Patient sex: F
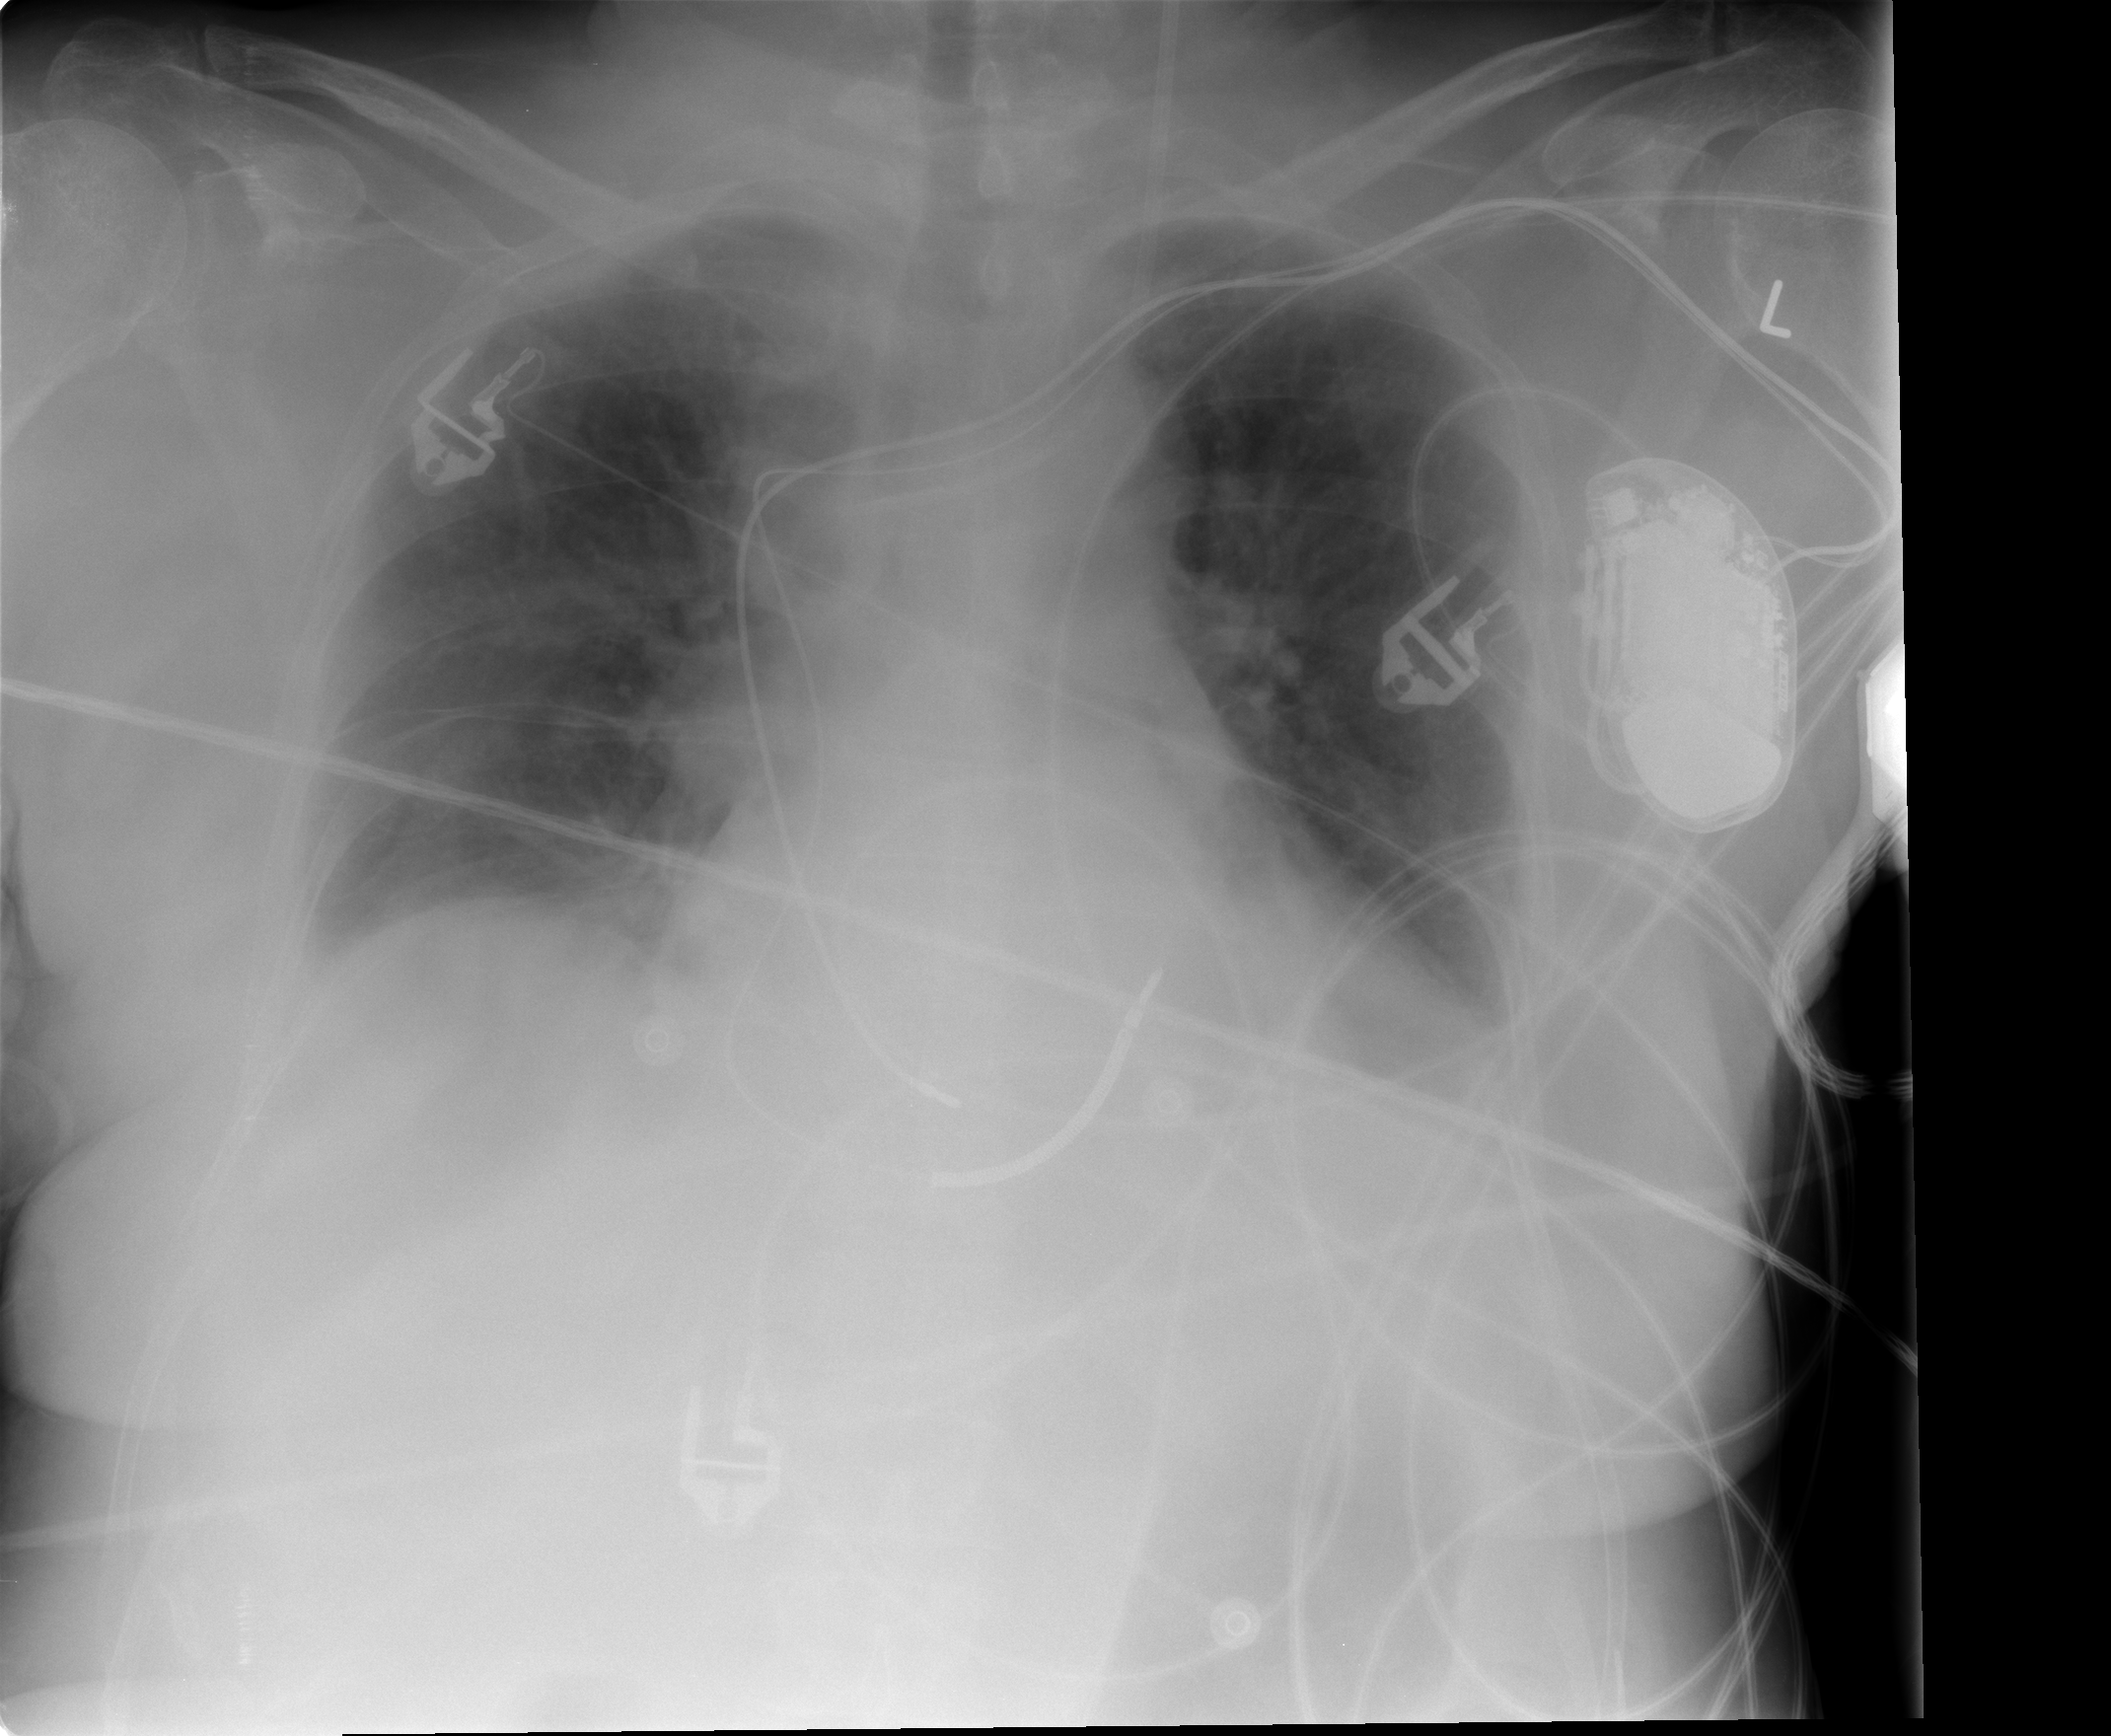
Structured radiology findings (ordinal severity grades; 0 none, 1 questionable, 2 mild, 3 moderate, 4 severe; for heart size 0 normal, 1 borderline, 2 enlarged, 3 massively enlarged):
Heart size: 2
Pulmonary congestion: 2
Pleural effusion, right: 2
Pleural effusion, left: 2
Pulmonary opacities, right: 0
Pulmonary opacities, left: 0
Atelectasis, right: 2
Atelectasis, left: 2